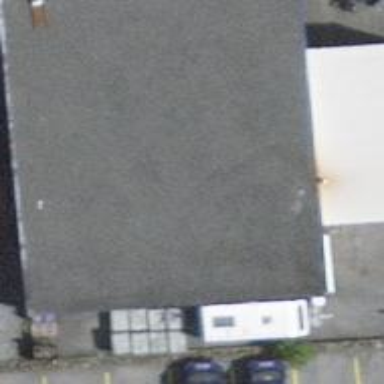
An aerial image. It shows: Commercial building.